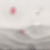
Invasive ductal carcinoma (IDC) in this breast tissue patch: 0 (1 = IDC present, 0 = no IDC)